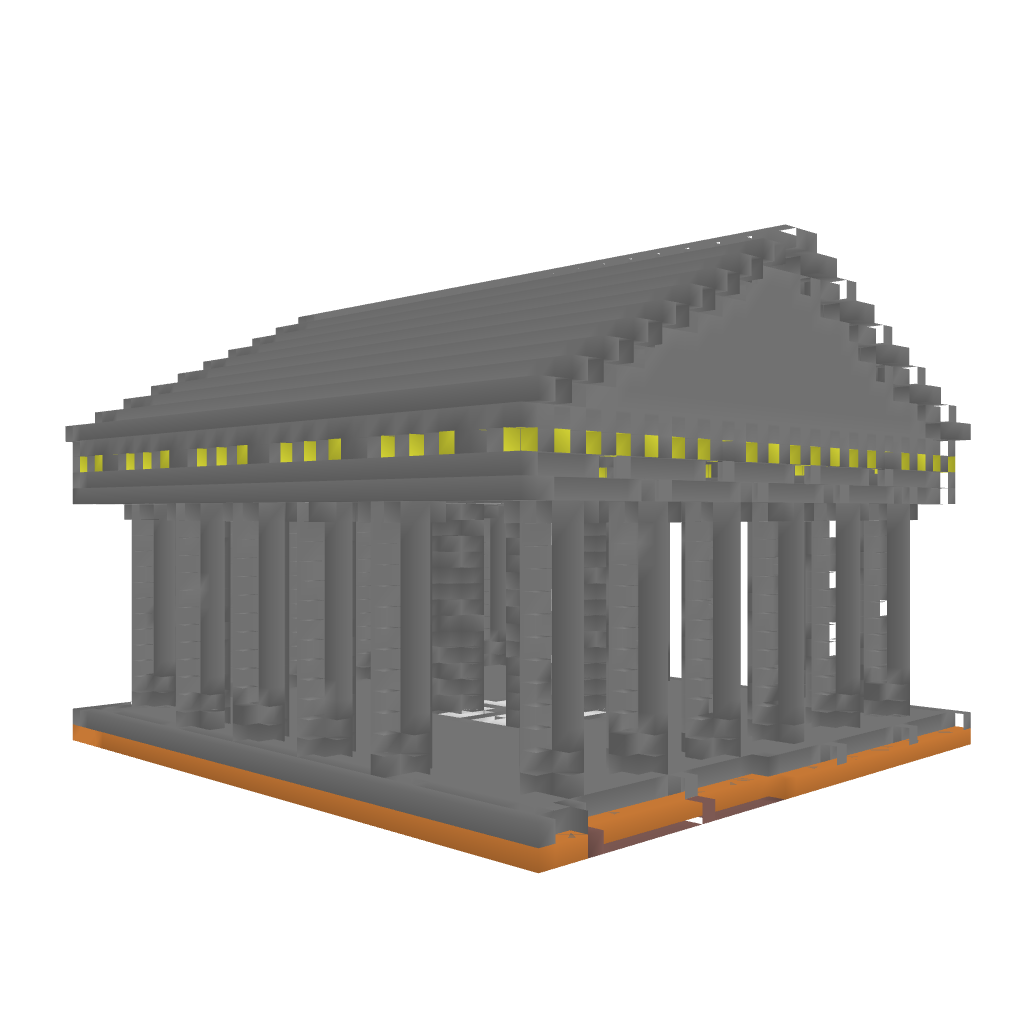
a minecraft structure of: Tempel-Zeus high quality